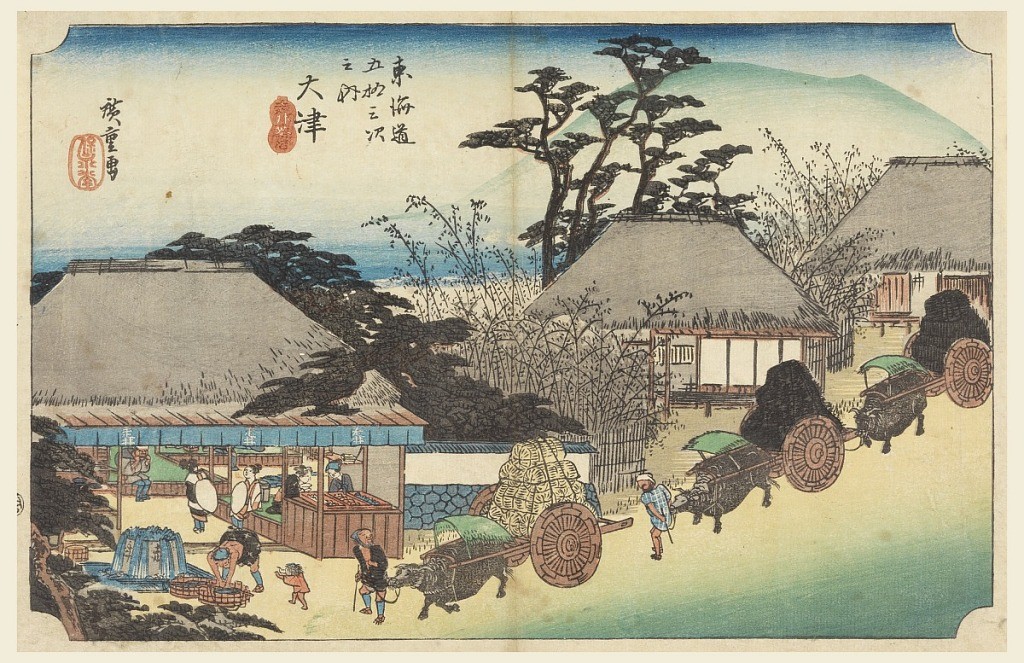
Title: Otsu Teahouse Fountain, in The Fifty-Three Stations of the Tokaido Road (Tokaido Gojusan Tsugi-no Uchi)
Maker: Ando Hiroshige, Japanese, 1797–1858
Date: ca. 1834
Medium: Woodblock print (ukiyo-e) on mulberry paper (washi)
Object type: Print
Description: Three bullock carts, one with bales of rice, the others with charcoal (?), come down street toward teahouse. Left, teahouse in front of which is fountain. Center, pine trees and green hill outlined in distance.